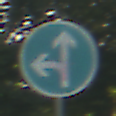
Verkehrszeichen: VorgeschriebeneFahrtrichtungGeradeausOderLinks
Umgebung: Outdoor, Suburban
Tageszeit: SunriseSunset
Wetter: PartlyCloudy
Licht: Natural
Jahreszeit: NotSpecified
Kontrast: MediumContrast